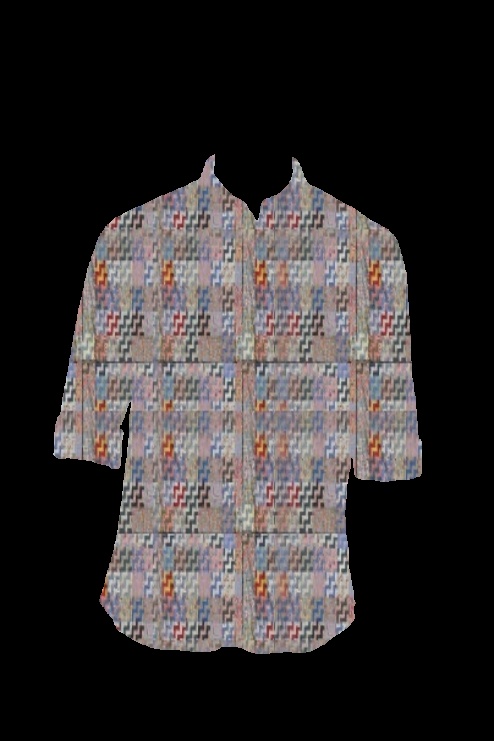
multi plaid button up tee